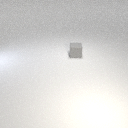
small gray rubber cube